Question: I have this image:

I'd like to extract the RGB values of this image in an 'int[]'. This is what I've done so far for PNG images:
'''
File f = new File("t.jpg");
BufferedImage img = ImageIO.read(f);
int[] ib = img.getRGB(0, 0, img.getWidth(), img.getHeight(), null, 0, img.getWidth());
Color c = new Color(ib[0]);
System.out.println(c.getRed() + " " + c.getGreen() + " " + c.getBlue());
'''
But here I get this output: '255 128 128' which is not expected since I clearly see (and have verified in several image editors) that the pixel at (0,0) has these values '255 255 255'.
I noticed that the type returned by 'img.getType()' is equal to <URL>.
Does anyone would have a suggestion on how to decode this type properly?
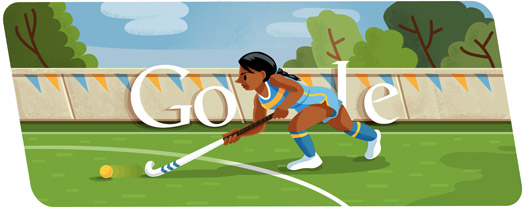
Answer: After extensive testing of different solutions, I came out with a bug for the class 'com.sun.imageio.plugins.jpeg.JPEGImageReader' (the class used for the decoding of JPEGs by the 'ImageIO' class).
If I do (recommended by Oracle as this should work with all JVM and by many other threads in SO):
'''
BufferedImage bi = ImageIO.read(new FileInputStream("t.jpg"));
'''
then I get the redish image.
In the other hand, if I do:
'''
JPEGImageDecoder jpegDec = JPEGCodec.createJPEGDecoder(new FileInputStream("t.jpg"));
BufferedImage bi = jpegDec.decodeAsBufferedImage();
'''
then I get the image correctly decoded. (note that 'com.sun.image.codec.jpeg.JPEGCodec' is a specific class of the Sun/Oracle JVM and thus this solution is not portable).
Finally, the other approach that I tried which works is using 'Toolkit.getDefaultToolkit().createImage()'. The image is loaded asynchronously (small disadvantage in my opinion) but at least it could load my image properly. I'm not 100% sure that this last solution is portable on all platforms/JVMs though.